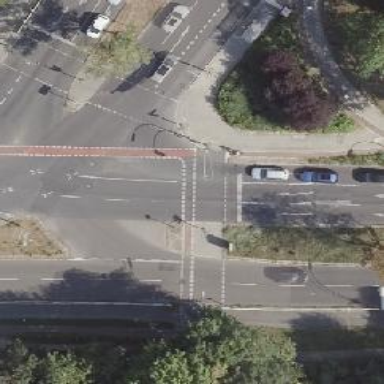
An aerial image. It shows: Footway that serves as traffic island.